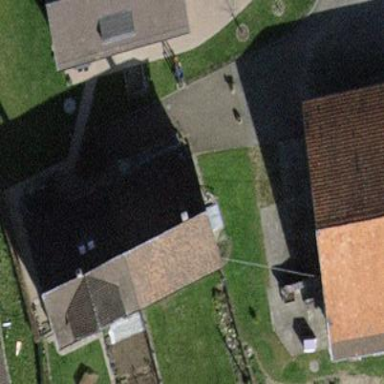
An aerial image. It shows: Simple house.